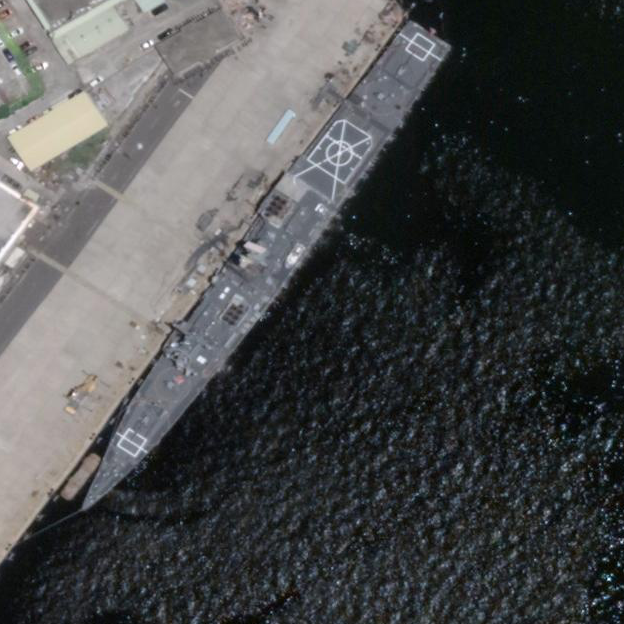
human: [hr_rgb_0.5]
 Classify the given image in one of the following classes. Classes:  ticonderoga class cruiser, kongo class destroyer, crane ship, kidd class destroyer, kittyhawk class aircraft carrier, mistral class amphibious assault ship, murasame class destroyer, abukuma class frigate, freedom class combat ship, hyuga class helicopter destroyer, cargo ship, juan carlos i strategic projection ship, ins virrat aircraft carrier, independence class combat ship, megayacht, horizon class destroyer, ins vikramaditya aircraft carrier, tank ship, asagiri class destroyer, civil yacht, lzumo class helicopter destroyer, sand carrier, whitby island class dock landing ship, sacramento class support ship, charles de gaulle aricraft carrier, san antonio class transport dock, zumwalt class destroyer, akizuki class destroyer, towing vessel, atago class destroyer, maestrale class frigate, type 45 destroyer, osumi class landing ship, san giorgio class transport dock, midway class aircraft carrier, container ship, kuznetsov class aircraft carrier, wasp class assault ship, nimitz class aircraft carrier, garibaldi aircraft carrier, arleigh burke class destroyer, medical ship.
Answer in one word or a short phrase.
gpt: Kidd class destroyer